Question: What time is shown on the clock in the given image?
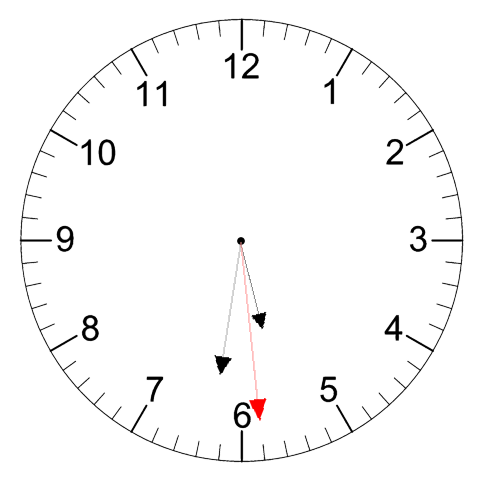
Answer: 05:31:29